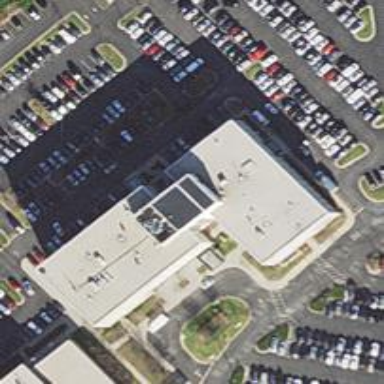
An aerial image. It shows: Healthcare clinic is depicted in the image.